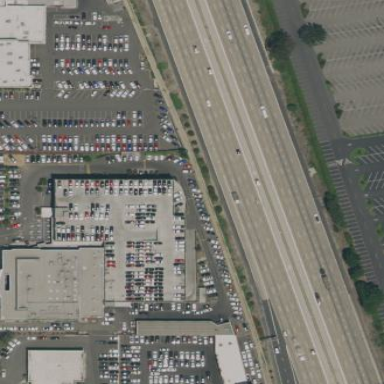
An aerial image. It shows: Building housing car shop.